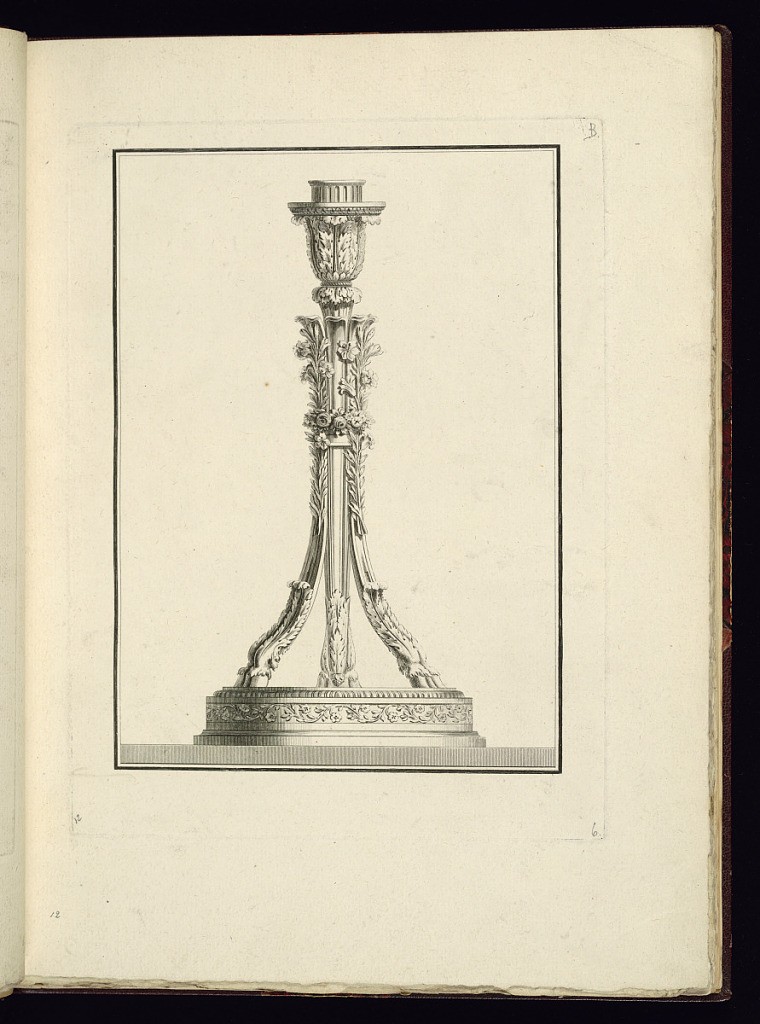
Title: Candlestick Design
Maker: Jean François Forty, active 1775 – 1790
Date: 1775–94
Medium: Etching on paper
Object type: Print
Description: Design for a candlestick decorated with fluting, scrolling leaves (rinceaux), flowers, gadrooning, and hooves. The plate is titled and numbered.